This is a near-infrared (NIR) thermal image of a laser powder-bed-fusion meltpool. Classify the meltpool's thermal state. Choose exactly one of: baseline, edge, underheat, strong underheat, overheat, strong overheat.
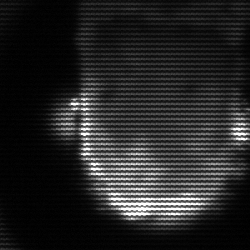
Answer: baseline